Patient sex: F
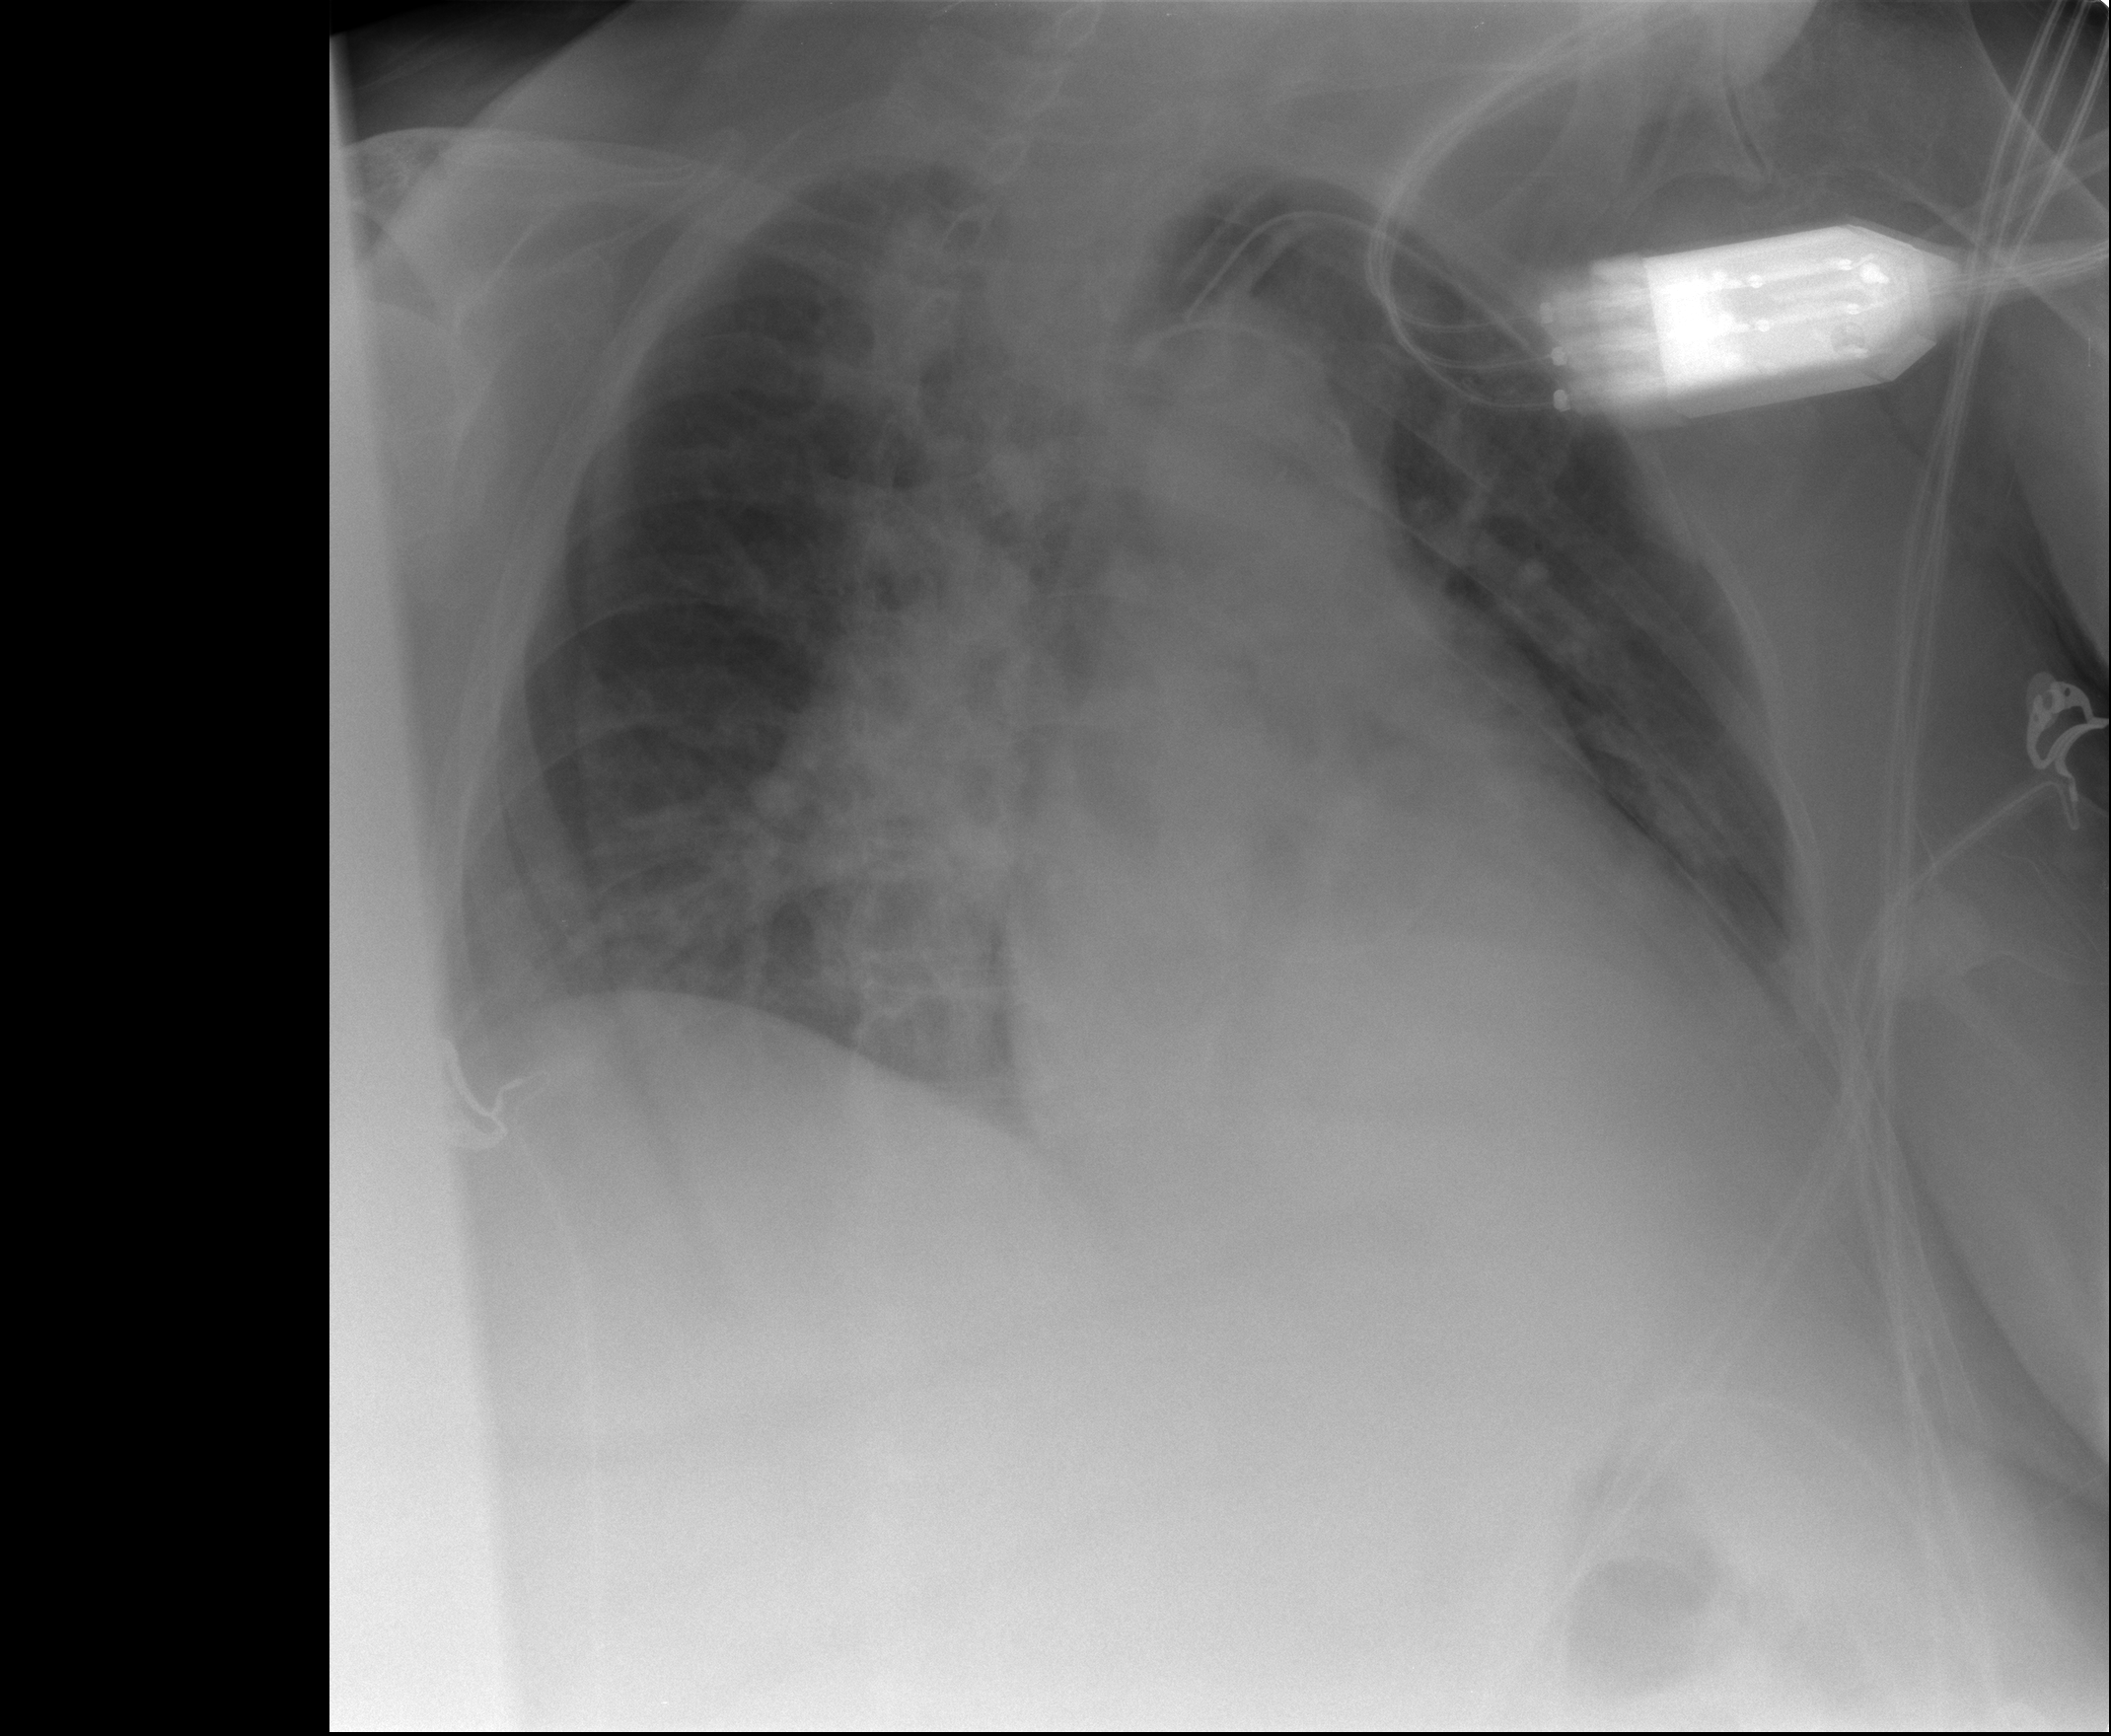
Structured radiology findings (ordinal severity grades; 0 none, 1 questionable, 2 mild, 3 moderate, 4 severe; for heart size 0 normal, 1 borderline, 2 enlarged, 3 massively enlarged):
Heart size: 2
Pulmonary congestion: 2
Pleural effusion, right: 0
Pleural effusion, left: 1
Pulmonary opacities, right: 3
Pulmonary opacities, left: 2
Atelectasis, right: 2
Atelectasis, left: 2